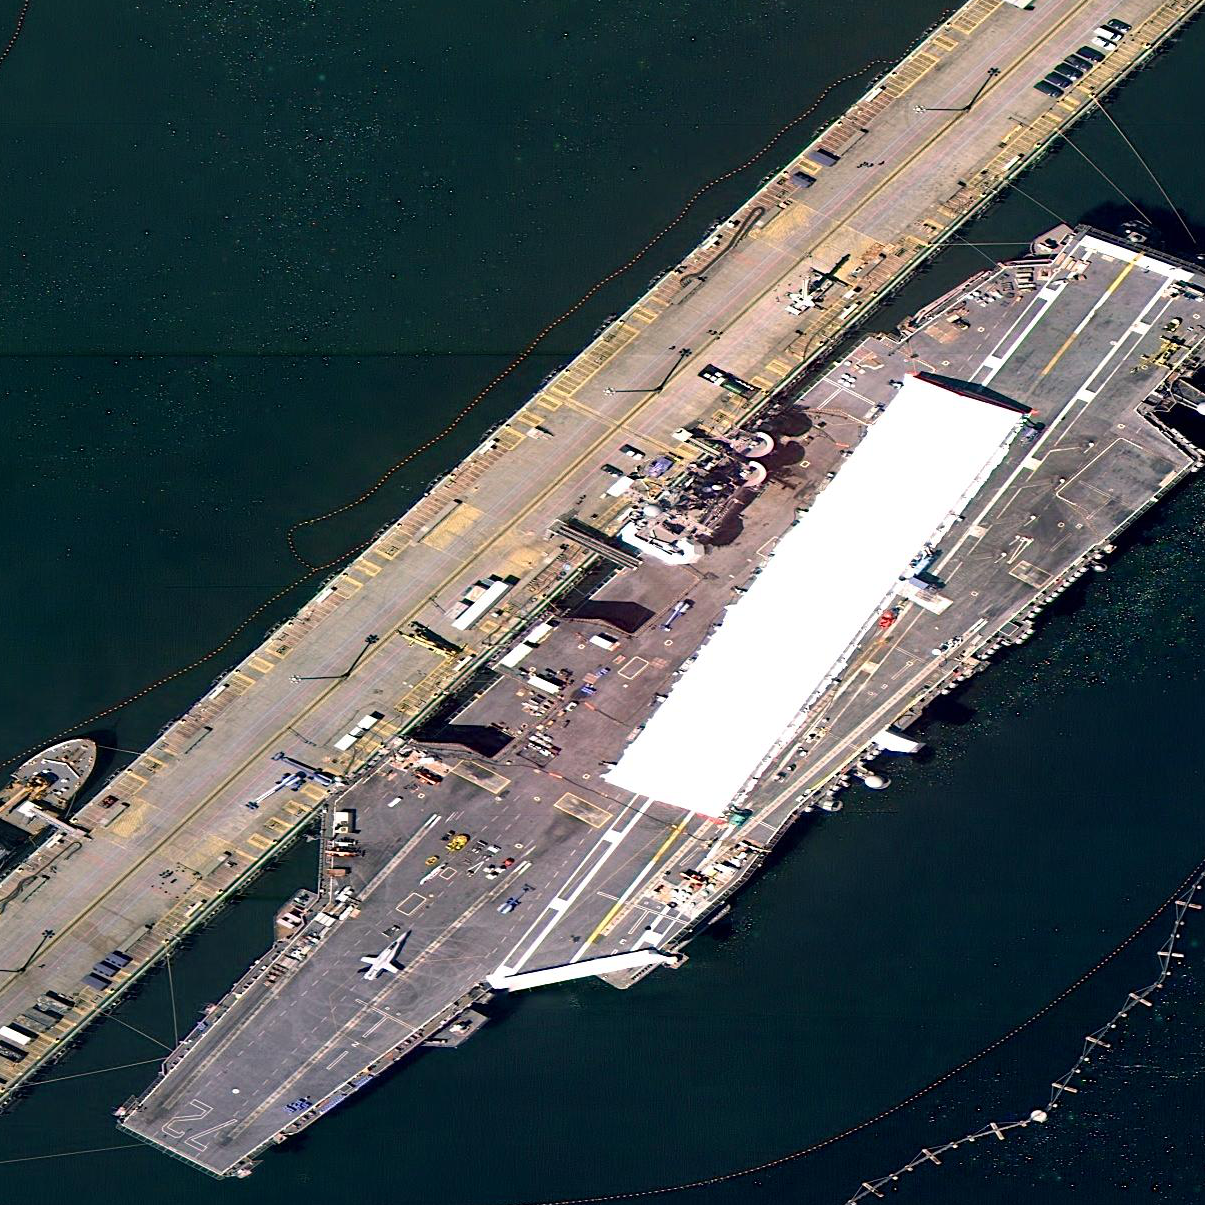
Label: aircraft_carrier